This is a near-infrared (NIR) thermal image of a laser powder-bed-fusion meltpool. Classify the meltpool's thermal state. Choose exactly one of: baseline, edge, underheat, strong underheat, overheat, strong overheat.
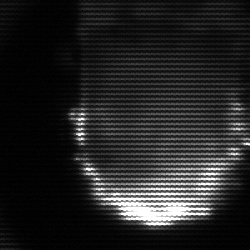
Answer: baseline